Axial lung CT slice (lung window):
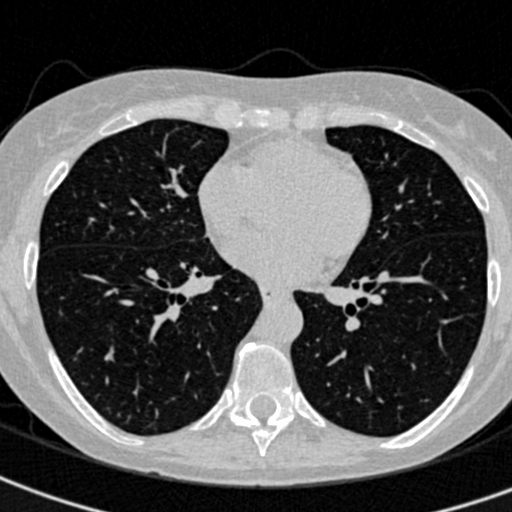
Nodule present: no